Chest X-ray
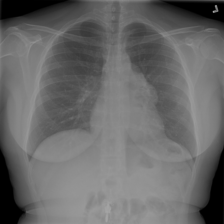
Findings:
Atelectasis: negative
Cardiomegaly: negative
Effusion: negative
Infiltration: negative
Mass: positive
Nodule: negative
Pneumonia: negative
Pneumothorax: negative
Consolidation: negative
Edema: negative
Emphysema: negative
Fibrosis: negative
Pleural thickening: negative
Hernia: negative